Interaction volume radius: 10 \u00c5
Interaction volume height: 20 \u00c5
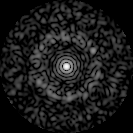
Disorder parameter: 0.8418